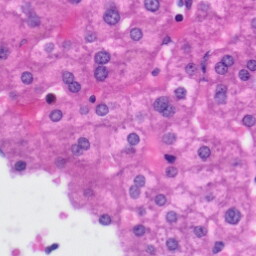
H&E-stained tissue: Liver